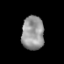
Tissue: prostate
Cell type: Epithelial cells
Senescence score: 0.3308
Nuclear area (px): 736
Mean DAPI intensity: 150.11